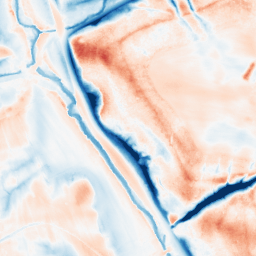
Category: classical
Decomposition family: gaussian_anisotropic
Decomposition parameters: sigma_x: 10
sigma_y: 10
Upsampling method: bicubic
Upsampling parameters: scale: 2
Upsampling scale: 2